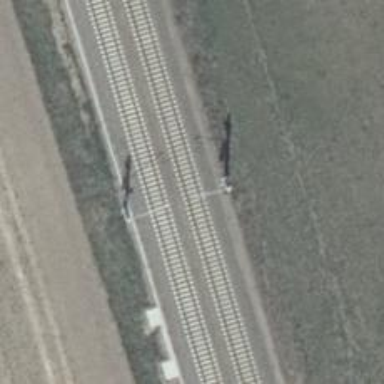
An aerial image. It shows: Milestone along the railway with catenary mast.